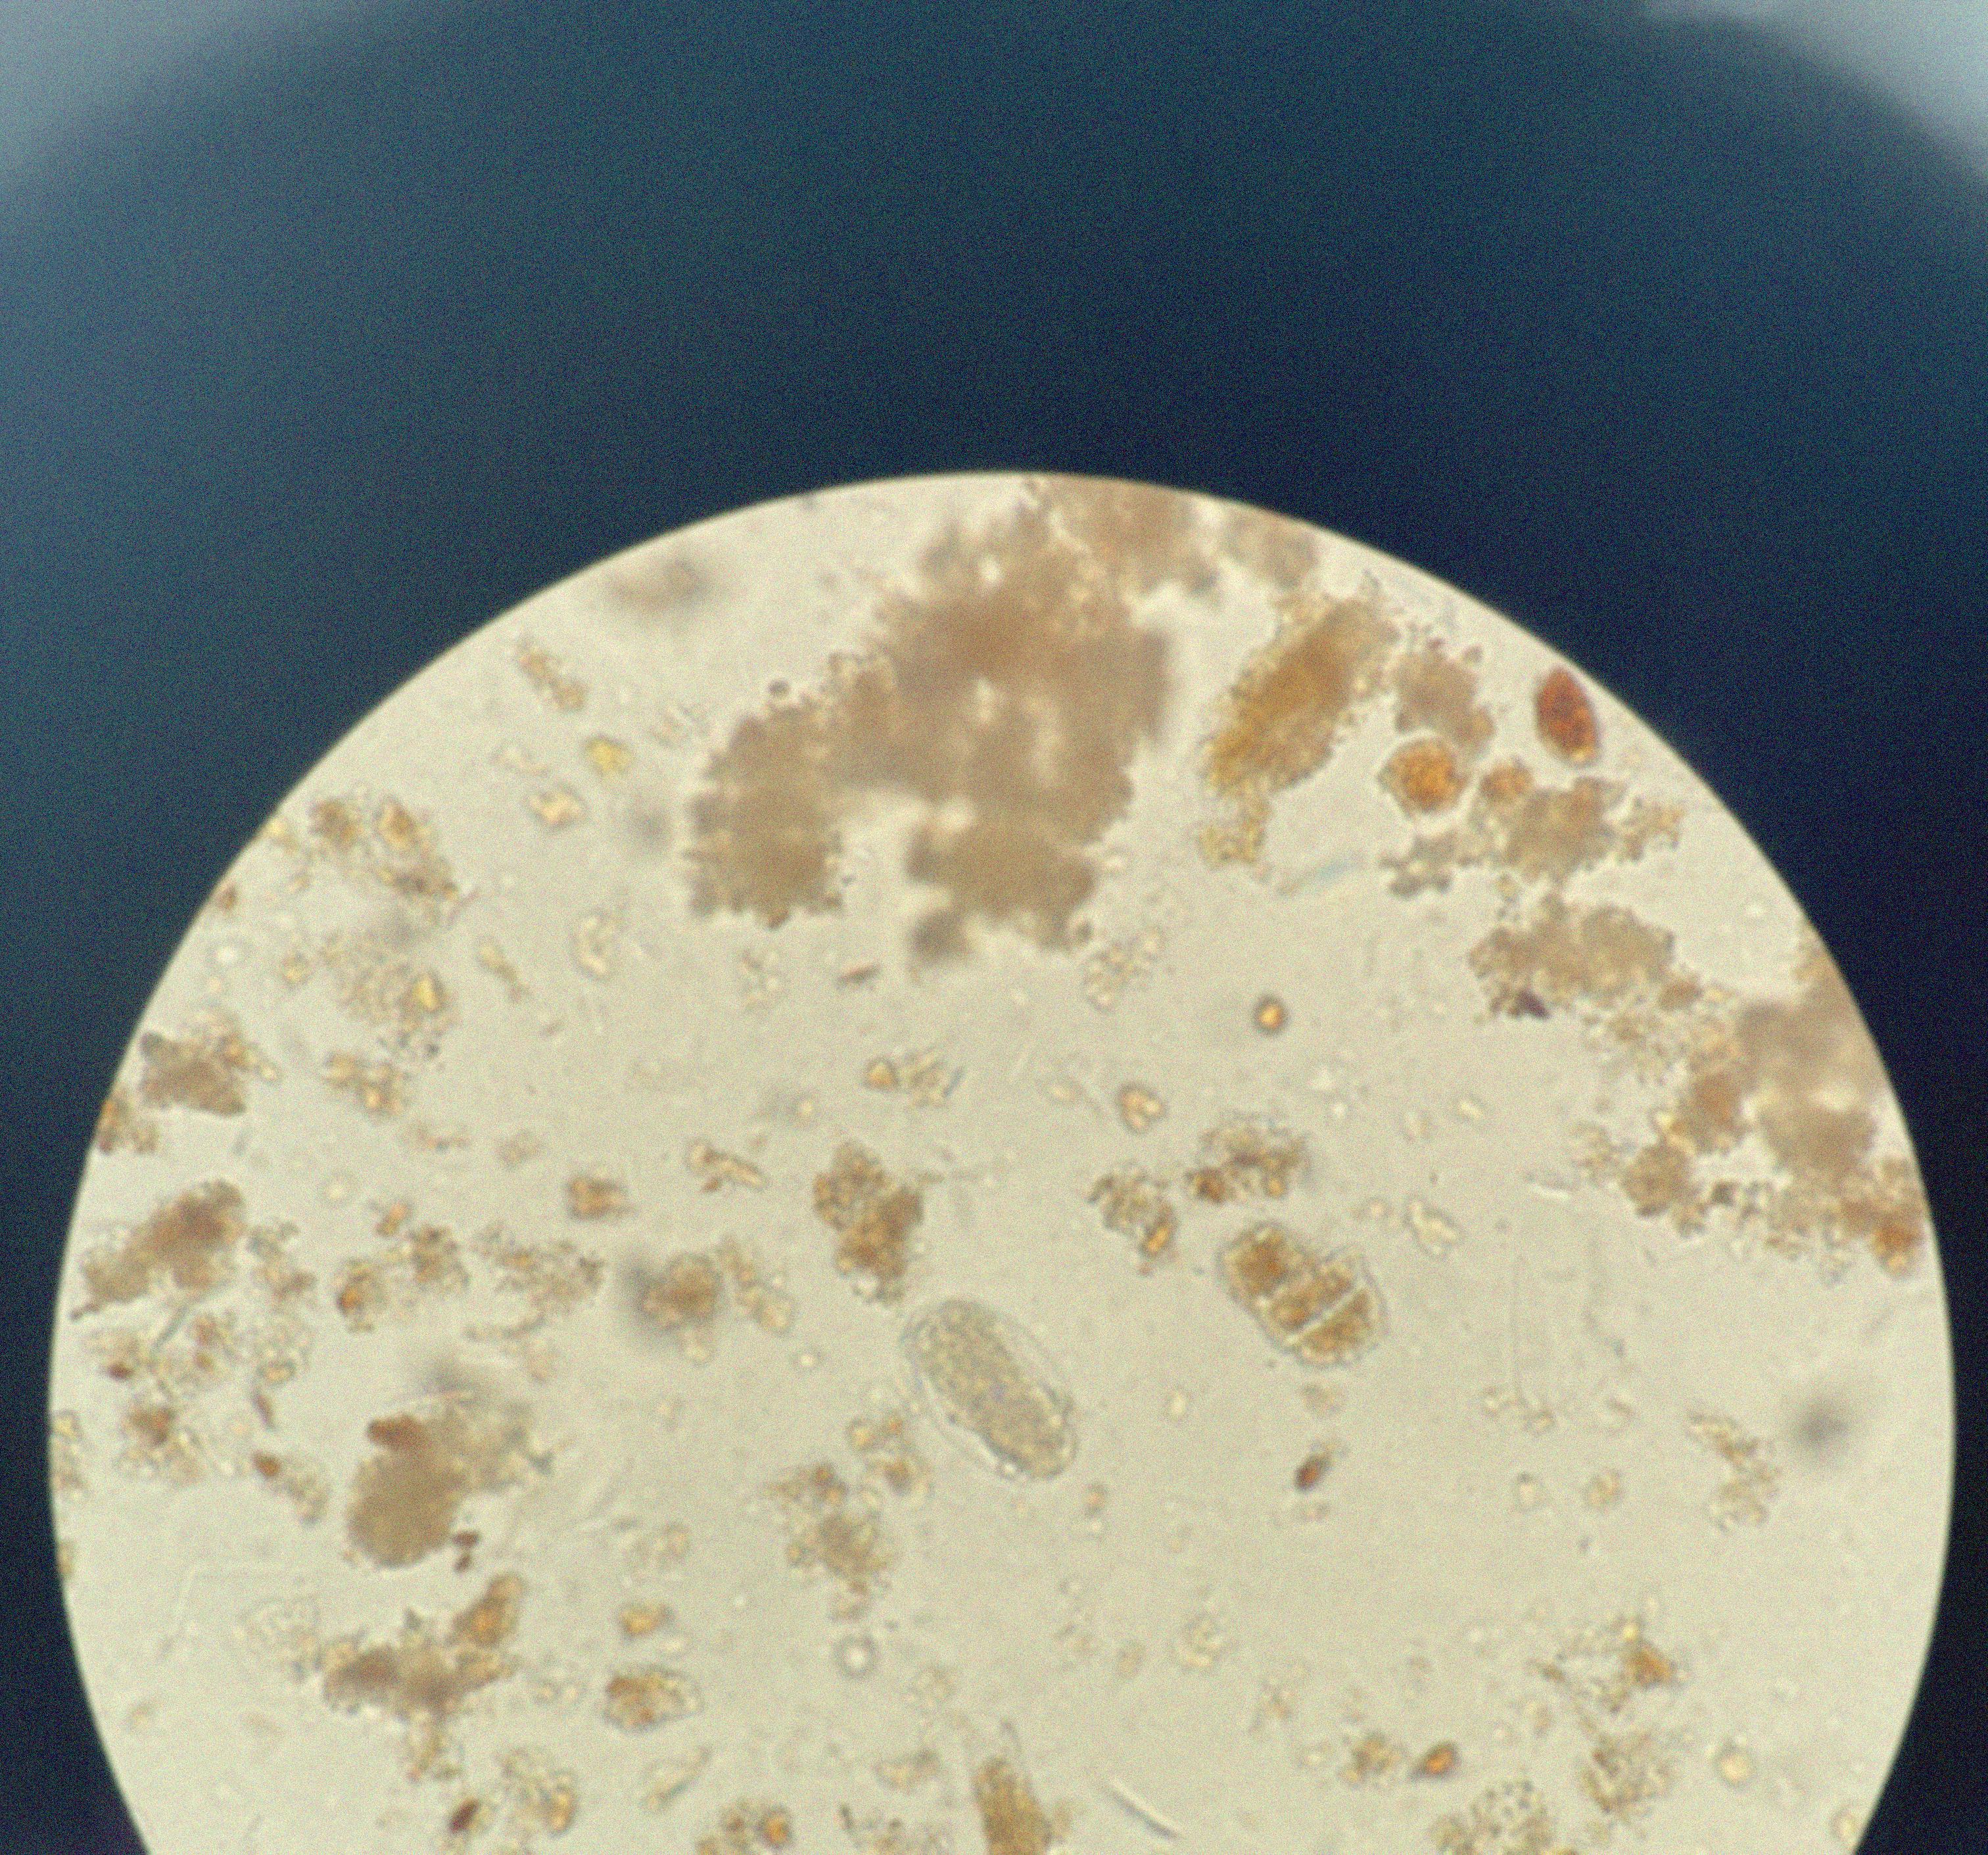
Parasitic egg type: Hookworm egg